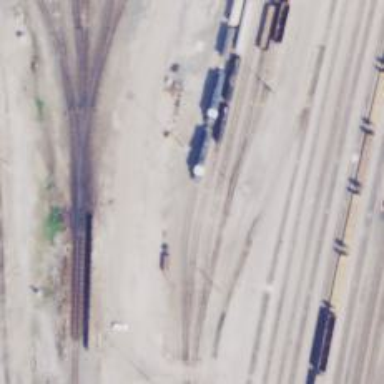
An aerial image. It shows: Railway yard in service.